Field crop: tomato
Growth stage: 1
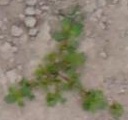
Species: portulaca